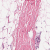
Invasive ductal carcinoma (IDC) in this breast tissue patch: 0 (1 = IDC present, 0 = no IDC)